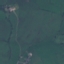
Land use / land cover: Pasture